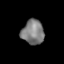
Tissue: skin
Cell type: Endothelial cells
Senescence score: 0.2347
Nuclear area (px): 540
Mean DAPI intensity: 124.45